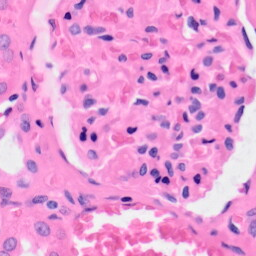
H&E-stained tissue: Kidney